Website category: jobs
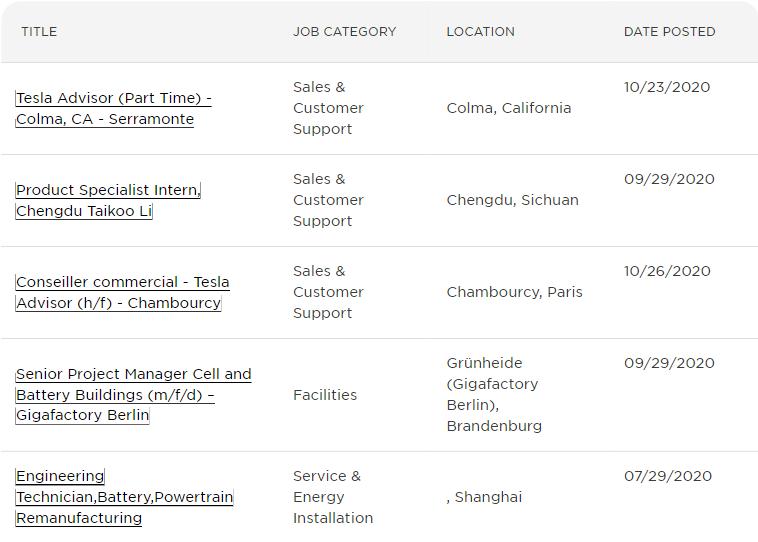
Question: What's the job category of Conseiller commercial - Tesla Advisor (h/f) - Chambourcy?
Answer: Sales & Customer Support

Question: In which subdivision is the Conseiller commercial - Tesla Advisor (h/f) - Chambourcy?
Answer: Sales & Customer Support

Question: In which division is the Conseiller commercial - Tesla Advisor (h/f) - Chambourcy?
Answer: Sales & Customer Support

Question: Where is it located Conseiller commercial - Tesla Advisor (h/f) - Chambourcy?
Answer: Sales & Customer Support

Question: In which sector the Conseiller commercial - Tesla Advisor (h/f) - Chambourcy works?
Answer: Sales & Customer Support

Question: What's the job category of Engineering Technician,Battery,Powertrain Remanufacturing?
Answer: Service & Energy Installation

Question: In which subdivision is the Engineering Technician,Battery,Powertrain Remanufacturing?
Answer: Service & Energy Installation

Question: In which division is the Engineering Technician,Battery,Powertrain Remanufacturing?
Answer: Service & Energy Installation

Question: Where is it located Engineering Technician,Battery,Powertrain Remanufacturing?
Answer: Service & Energy Installation

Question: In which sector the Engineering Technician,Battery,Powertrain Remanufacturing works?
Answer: Service & Energy Installation

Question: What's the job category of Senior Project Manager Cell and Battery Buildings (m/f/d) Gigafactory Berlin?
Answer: Facilities

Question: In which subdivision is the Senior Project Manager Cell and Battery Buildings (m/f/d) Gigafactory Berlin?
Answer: Facilities

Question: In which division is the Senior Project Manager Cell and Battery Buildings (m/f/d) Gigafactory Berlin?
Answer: Facilities

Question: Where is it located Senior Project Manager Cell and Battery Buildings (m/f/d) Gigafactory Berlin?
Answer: Facilities

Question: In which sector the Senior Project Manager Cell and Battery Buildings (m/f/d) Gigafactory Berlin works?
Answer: Facilities

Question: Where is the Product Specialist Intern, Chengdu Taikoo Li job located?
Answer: Chengdu, Sichuan

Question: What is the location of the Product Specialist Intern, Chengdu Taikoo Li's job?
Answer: Chengdu, Sichuan

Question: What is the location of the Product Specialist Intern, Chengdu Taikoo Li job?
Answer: Chengdu, Sichuan

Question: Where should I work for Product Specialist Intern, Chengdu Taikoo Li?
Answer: Chengdu, Sichuan

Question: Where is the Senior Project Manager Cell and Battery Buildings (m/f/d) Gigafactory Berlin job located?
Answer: Grnheide (Gigafactory Berlin), Brandenburg

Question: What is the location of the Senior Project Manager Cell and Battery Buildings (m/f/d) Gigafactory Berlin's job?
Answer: Grnheide (Gigafactory Berlin), Brandenburg

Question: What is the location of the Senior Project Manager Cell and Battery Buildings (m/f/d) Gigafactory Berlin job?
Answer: Grnheide (Gigafactory Berlin), Brandenburg

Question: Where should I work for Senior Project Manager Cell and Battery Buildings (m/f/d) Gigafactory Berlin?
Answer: Grnheide (Gigafactory Berlin), Brandenburg

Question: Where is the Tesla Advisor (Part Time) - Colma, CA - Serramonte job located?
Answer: Colma, California

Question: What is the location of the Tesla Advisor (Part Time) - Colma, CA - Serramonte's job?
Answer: Colma, California

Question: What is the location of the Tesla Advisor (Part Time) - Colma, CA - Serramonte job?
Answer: Colma, California

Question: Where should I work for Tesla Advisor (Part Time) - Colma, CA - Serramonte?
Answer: Colma, California

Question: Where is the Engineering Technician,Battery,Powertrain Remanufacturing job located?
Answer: , Shanghai

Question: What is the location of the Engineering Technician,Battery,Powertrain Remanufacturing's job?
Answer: , Shanghai

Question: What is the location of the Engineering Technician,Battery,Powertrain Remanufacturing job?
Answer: , Shanghai

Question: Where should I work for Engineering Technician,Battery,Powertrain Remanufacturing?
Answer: , Shanghai

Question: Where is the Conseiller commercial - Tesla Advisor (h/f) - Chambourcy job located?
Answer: Chambourcy, Paris

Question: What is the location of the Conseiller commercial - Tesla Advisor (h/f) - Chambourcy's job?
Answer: Chambourcy, Paris

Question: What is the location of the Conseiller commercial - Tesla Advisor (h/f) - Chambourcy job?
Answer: Chambourcy, Paris

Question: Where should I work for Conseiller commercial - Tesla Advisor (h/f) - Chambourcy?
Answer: Chambourcy, Paris

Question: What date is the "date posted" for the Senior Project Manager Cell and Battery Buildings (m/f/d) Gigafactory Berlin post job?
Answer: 09/29/2020

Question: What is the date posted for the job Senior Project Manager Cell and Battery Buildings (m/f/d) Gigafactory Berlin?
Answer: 09/29/2020

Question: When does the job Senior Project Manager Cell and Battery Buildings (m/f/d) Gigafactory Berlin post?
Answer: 09/29/2020

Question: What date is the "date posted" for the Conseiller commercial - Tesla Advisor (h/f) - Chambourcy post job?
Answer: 10/26/2020

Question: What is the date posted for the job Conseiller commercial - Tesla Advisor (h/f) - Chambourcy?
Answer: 10/26/2020

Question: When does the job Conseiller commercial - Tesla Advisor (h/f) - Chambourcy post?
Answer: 10/26/2020

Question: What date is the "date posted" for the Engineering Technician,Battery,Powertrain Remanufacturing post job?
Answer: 07/29/2020

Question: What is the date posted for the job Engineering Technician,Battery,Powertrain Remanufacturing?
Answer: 07/29/2020

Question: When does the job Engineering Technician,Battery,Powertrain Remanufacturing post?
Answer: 07/29/2020

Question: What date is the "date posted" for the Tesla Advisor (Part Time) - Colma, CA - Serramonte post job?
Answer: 10/23/2020

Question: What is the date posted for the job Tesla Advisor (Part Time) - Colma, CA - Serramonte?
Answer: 10/23/2020

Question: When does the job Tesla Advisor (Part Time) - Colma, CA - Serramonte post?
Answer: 10/23/2020

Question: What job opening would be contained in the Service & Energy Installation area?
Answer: Engineering Technician,Battery,Powertrain Remanufacturing

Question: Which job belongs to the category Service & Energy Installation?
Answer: Engineering Technician,Battery,Powertrain Remanufacturing

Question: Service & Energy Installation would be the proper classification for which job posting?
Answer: Engineering Technician,Battery,Powertrain Remanufacturing

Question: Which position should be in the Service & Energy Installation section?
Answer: Engineering Technician,Battery,Powertrain Remanufacturing

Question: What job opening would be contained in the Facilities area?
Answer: Senior Project Manager Cell and Battery Buildings (m/f/d) Gigafactory Berlin

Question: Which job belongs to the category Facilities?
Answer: Senior Project Manager Cell and Battery Buildings (m/f/d) Gigafactory Berlin

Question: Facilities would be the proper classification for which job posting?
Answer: Senior Project Manager Cell and Battery Buildings (m/f/d) Gigafactory Berlin

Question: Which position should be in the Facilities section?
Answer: Senior Project Manager Cell and Battery Buildings (m/f/d) Gigafactory Berlin

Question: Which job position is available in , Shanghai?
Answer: Engineering Technician,Battery,Powertrain Remanufacturing

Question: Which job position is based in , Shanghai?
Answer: Engineering Technician,Battery,Powertrain Remanufacturing

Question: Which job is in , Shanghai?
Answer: Engineering Technician,Battery,Powertrain Remanufacturing

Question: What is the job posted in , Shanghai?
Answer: Engineering Technician,Battery,Powertrain Remanufacturing

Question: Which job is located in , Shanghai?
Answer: Engineering Technician,Battery,Powertrain Remanufacturing

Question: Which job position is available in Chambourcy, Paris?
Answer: Conseiller commercial - Tesla Advisor (h/f) - Chambourcy

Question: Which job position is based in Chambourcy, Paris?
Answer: Conseiller commercial - Tesla Advisor (h/f) - Chambourcy

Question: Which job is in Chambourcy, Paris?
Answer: Conseiller commercial - Tesla Advisor (h/f) - Chambourcy

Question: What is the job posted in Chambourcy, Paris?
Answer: Conseiller commercial - Tesla Advisor (h/f) - Chambourcy